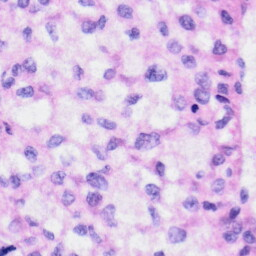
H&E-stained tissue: Liver